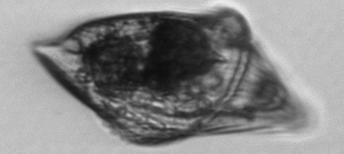
Label: Gyrodinium